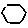
Label: hexagon